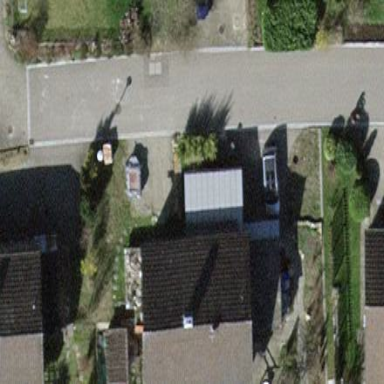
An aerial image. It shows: Gabled house with grey roof.